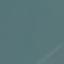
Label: SeaLake